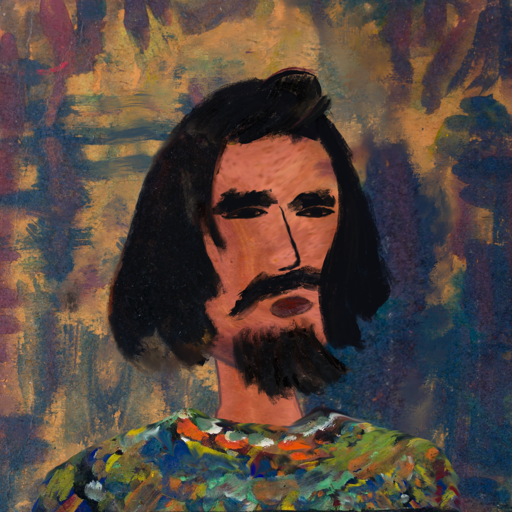
Background: InTheSun, Head And Neck Side: Mother_And_Son_Mother, Face Side: Mosgoul, Bust: An_Impression, Hair Side: Mosgoul, Head Accessory: Blank, Second Necklace: Blank, Necklace: Blank, Baby: Blank